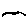
Label: bird